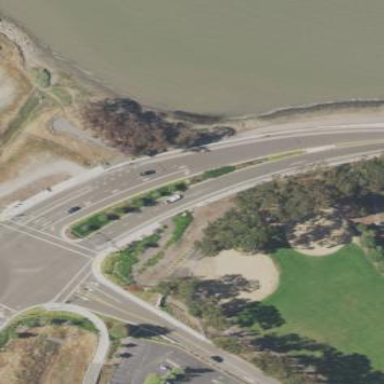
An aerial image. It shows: Grass area with traffic calming island.